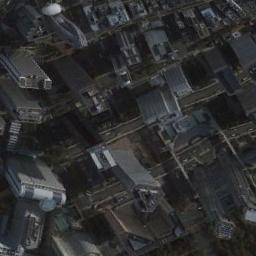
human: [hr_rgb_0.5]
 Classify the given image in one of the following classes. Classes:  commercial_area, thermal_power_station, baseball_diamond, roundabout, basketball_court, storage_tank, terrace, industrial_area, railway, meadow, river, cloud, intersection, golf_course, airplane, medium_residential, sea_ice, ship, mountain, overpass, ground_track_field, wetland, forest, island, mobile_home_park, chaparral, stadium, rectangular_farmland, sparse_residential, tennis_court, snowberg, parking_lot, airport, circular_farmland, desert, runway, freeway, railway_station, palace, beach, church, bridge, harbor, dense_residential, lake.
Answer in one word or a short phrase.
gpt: commercial_area